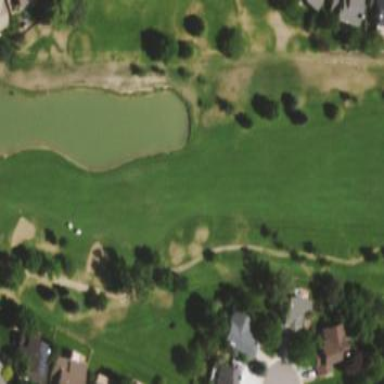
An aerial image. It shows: Grassy area designated as golf fairway.